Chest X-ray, PA view. Patient: 52 years old, sex F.
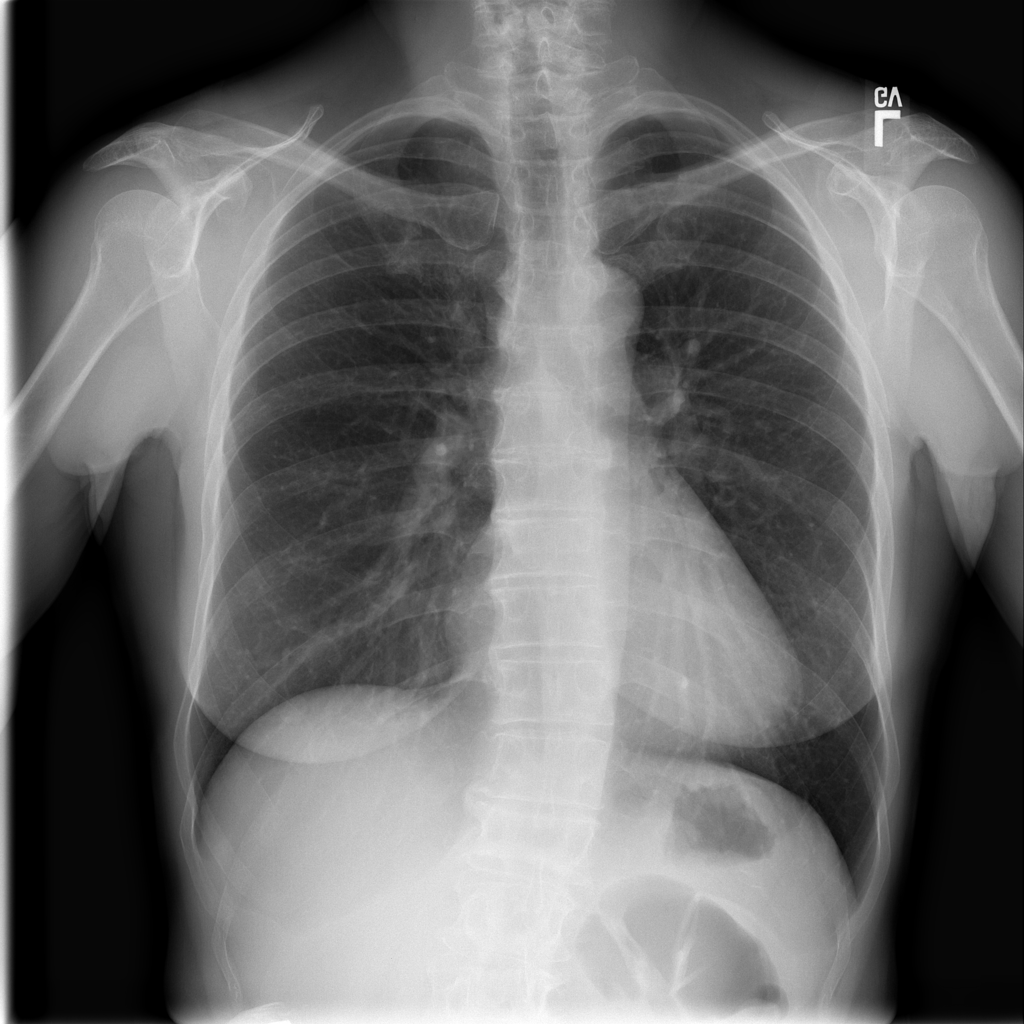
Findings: No Finding